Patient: sex M, age 67
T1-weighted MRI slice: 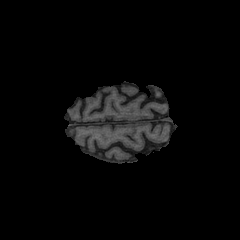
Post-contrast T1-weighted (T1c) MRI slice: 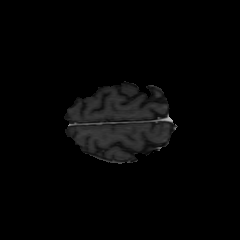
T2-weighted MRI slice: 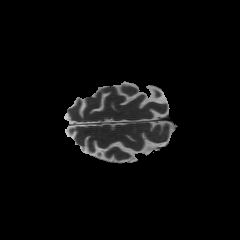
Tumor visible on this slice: no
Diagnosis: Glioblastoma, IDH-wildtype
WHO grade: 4